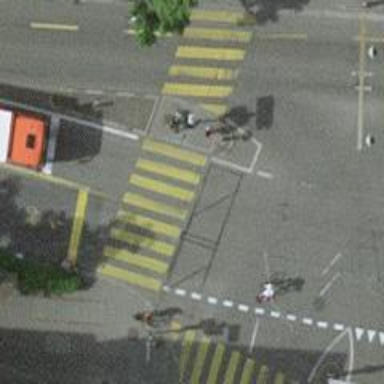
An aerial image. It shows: Kerb serving as barrier.